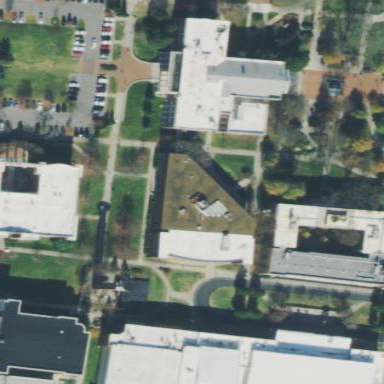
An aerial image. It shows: University building.